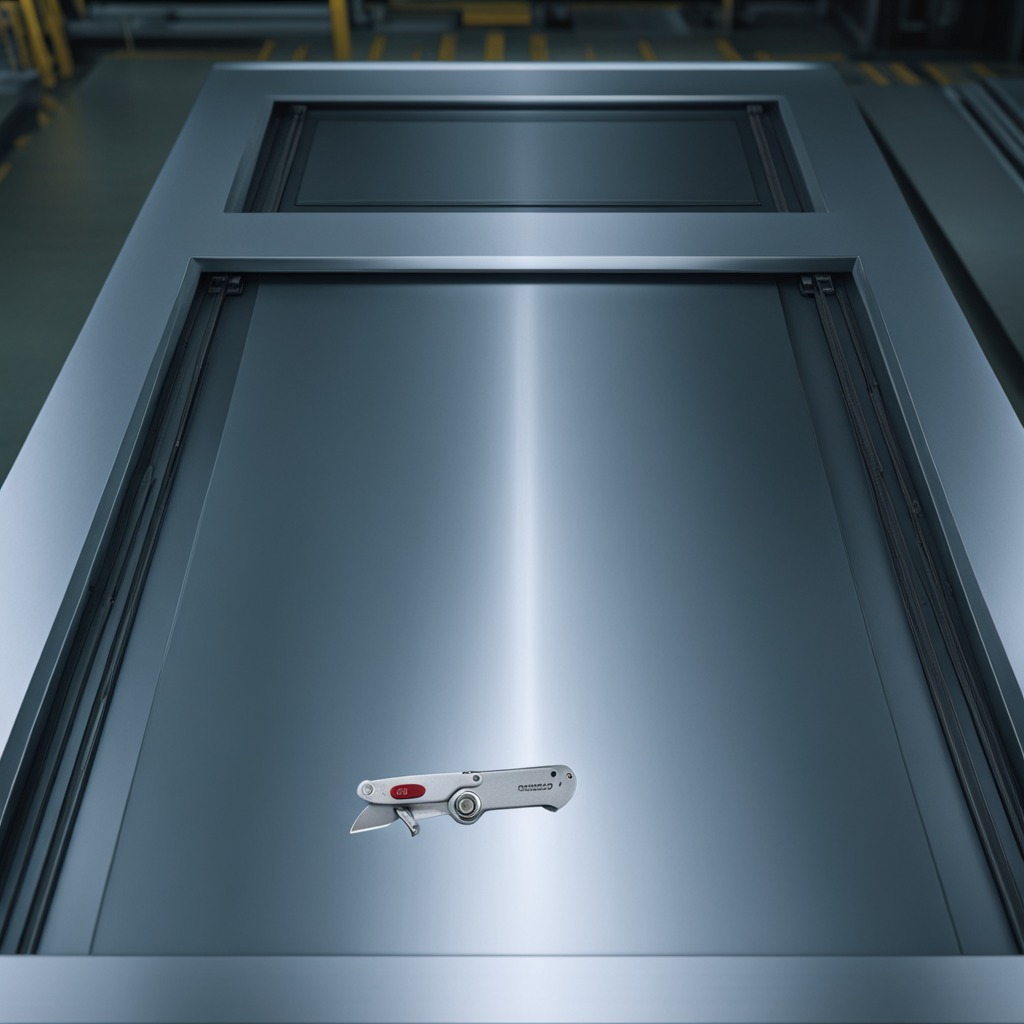
A utility knife is lying on the metal table in a machine shop under fluorescent lights.